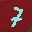
Label: 7